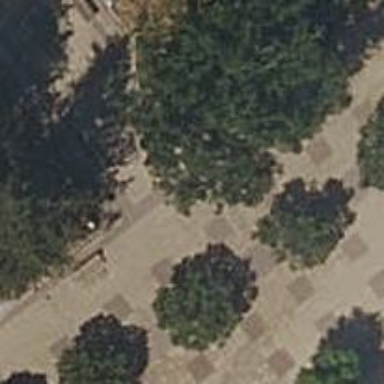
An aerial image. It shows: Footway surfaced with paving stones.